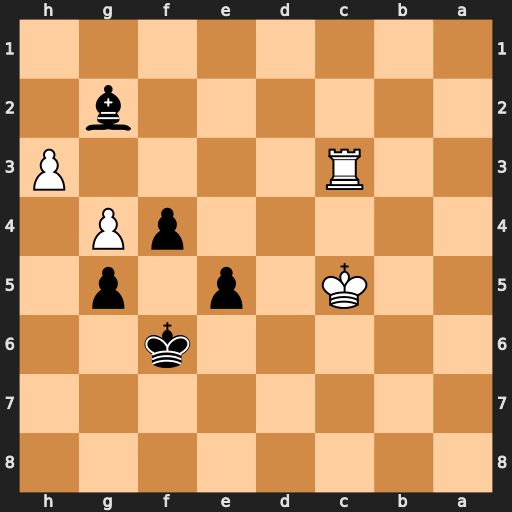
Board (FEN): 8/8/5k2/2K1p1p1/5pP1/2R4P/6b1/8
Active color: b
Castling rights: -
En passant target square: -
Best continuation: f3 Rc2 Bxh3 Kd5 Bxg4